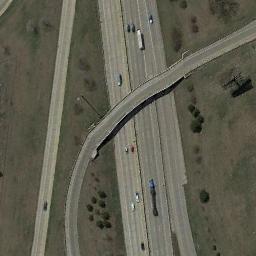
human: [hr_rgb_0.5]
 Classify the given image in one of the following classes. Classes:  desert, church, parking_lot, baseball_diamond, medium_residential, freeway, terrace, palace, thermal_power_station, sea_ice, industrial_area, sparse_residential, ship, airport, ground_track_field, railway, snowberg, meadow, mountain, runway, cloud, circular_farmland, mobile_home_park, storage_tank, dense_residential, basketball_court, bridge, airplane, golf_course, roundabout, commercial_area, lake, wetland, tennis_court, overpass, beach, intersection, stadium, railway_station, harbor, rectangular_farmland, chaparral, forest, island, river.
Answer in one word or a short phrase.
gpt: overpass